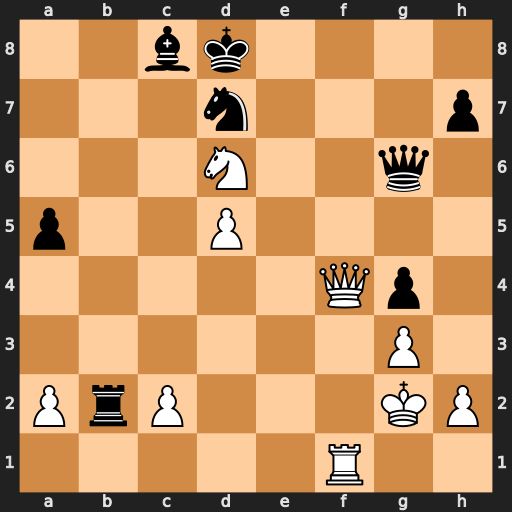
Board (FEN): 2bk4/3n3p/3N2q1/p2P4/5Qp1/6P1/PrP3KP/5R2
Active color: w
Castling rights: -
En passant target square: -
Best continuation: Nf7+ Qxf7 Qxf7